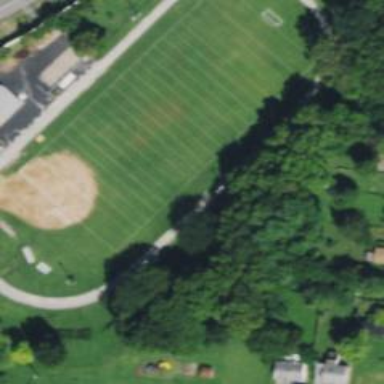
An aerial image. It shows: American football pitch.